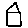
Label: house